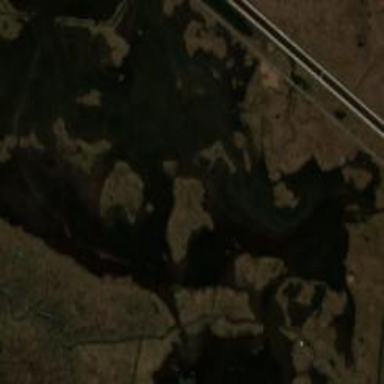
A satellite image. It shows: Marshy wetland area.